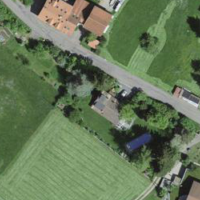
EUNIS habitat code: 52
Species observed at this site:
Dipsacus fullonum
Geranium sanguineum